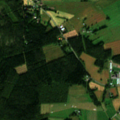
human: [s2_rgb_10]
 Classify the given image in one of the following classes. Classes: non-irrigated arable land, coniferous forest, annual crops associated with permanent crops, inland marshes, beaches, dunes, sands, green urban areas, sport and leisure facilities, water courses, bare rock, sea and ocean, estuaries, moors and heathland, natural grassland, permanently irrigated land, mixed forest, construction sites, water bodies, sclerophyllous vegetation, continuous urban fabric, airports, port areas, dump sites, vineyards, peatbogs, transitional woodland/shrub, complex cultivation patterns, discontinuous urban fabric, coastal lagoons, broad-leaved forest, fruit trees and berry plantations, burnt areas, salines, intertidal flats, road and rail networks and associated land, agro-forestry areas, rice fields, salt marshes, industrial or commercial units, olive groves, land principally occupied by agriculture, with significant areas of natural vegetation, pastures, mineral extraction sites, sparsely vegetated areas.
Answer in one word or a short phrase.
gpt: non-irrigated arable land, land principally occupied by agriculture, with significant areas of natural vegetation, coniferous forest, mixed forest